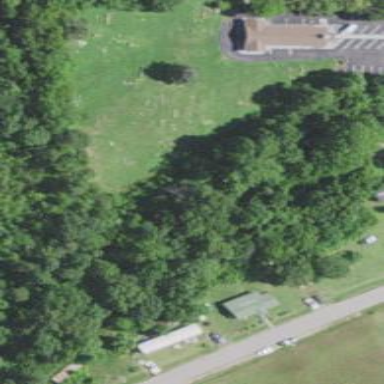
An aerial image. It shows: Cemetery.